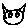
Label: cat